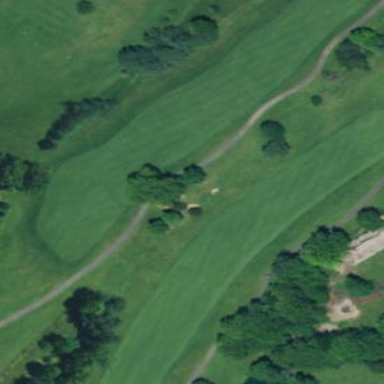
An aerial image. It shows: Grassy fairway on golf course.